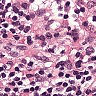
Metastatic tissue present: no